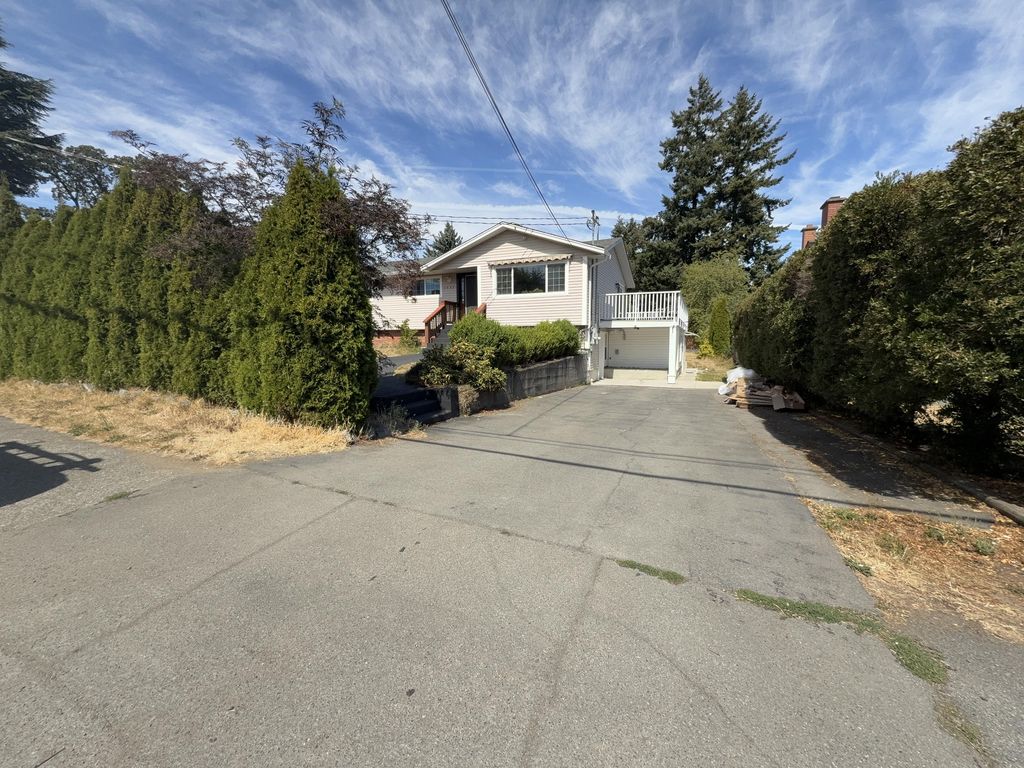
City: victoria